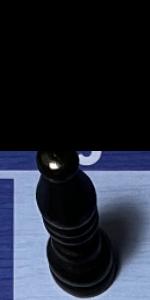
Label: Bishop_Black